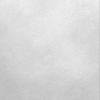
Label: dusty